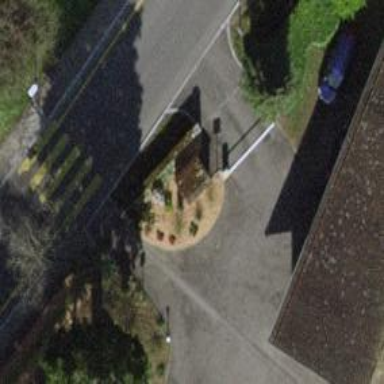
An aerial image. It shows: Lift gate barrier.